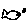
Label: fish